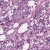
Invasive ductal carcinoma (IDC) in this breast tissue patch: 1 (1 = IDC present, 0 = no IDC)